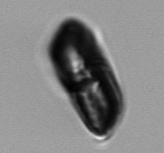
Label: Ephemera